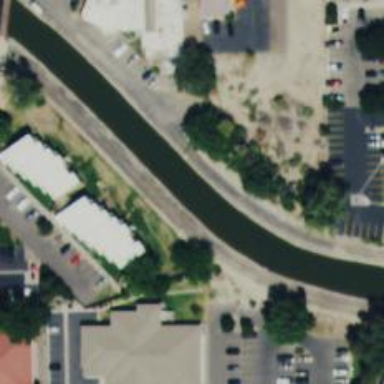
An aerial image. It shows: Canal.